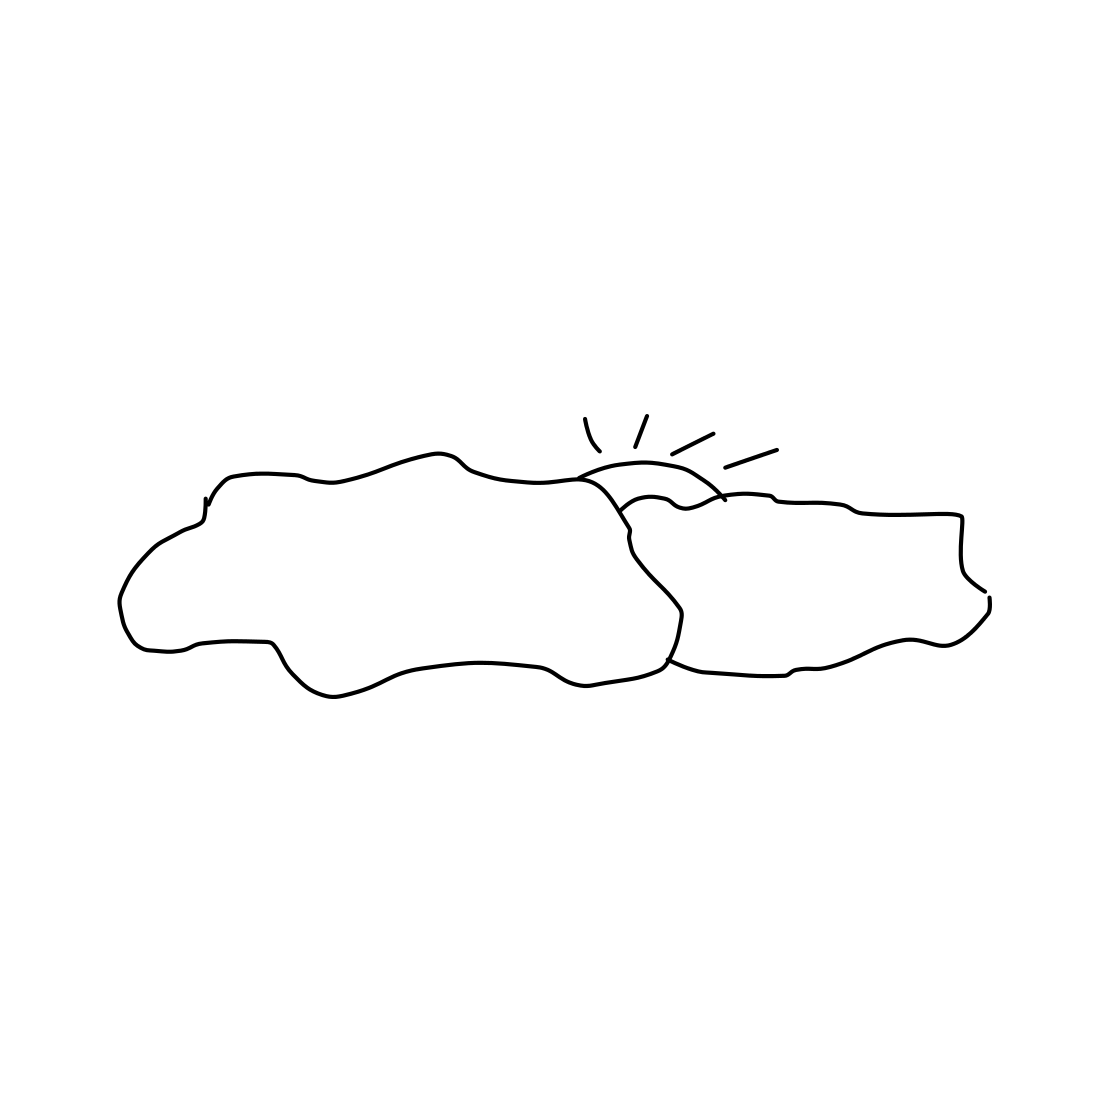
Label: cloud